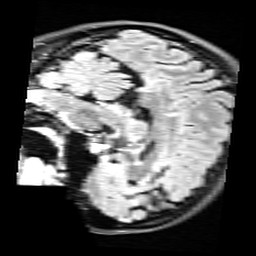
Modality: FLAIR
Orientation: sagittal
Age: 25
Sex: female
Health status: healthy
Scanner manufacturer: siemens
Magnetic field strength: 3 T
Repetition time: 9 s
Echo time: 0.088 s